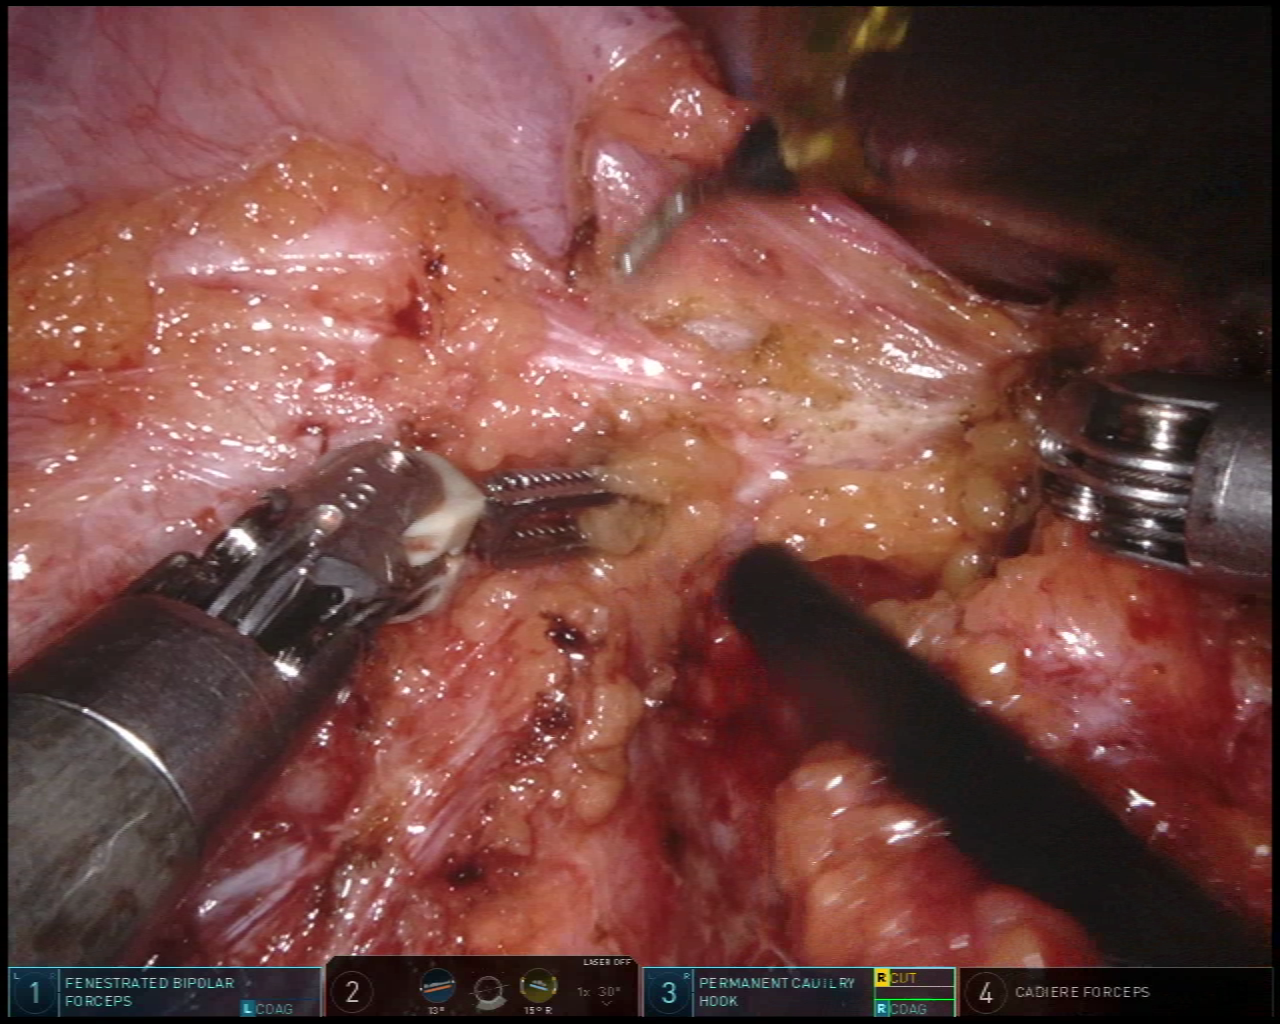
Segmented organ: ureter
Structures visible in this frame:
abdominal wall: yes
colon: no
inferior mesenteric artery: no
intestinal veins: no
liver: no
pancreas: no
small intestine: no
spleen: no
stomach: no
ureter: yes
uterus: no
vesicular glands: no